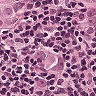
Metastatic tissue present: yes